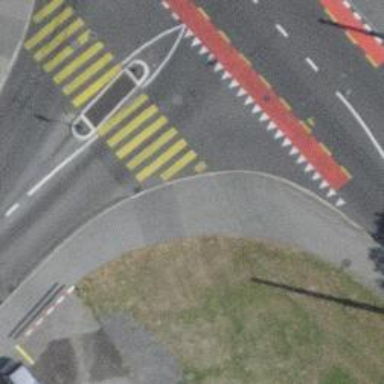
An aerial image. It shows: Kerb serving as barrier.